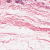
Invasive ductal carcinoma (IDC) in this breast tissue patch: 0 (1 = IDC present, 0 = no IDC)